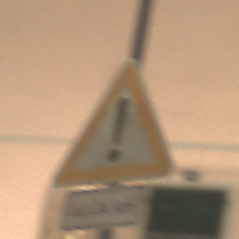
Verkehrszeichen: Gefahrenstelle
Zusatzzeichen unten: LaengeEinerStrecke6
Umgebung: Outdoor, Urban
Tageszeit: Night
Wetter: PartlyCloudy
Licht: Artificial
Jahreszeit: NotSpecified
Kontrast: HighContrast